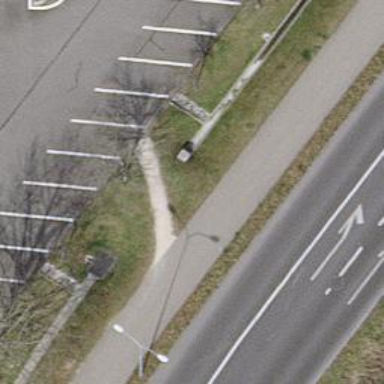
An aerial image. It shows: Unpaved footway.